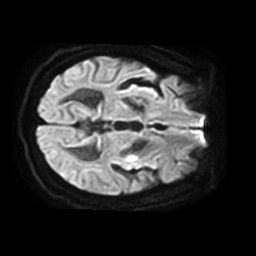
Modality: TRACE
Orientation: axial
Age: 63
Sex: male
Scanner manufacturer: philips
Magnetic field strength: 3 T
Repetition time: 4.599 s
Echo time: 0.07336 s